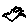
Label: bird